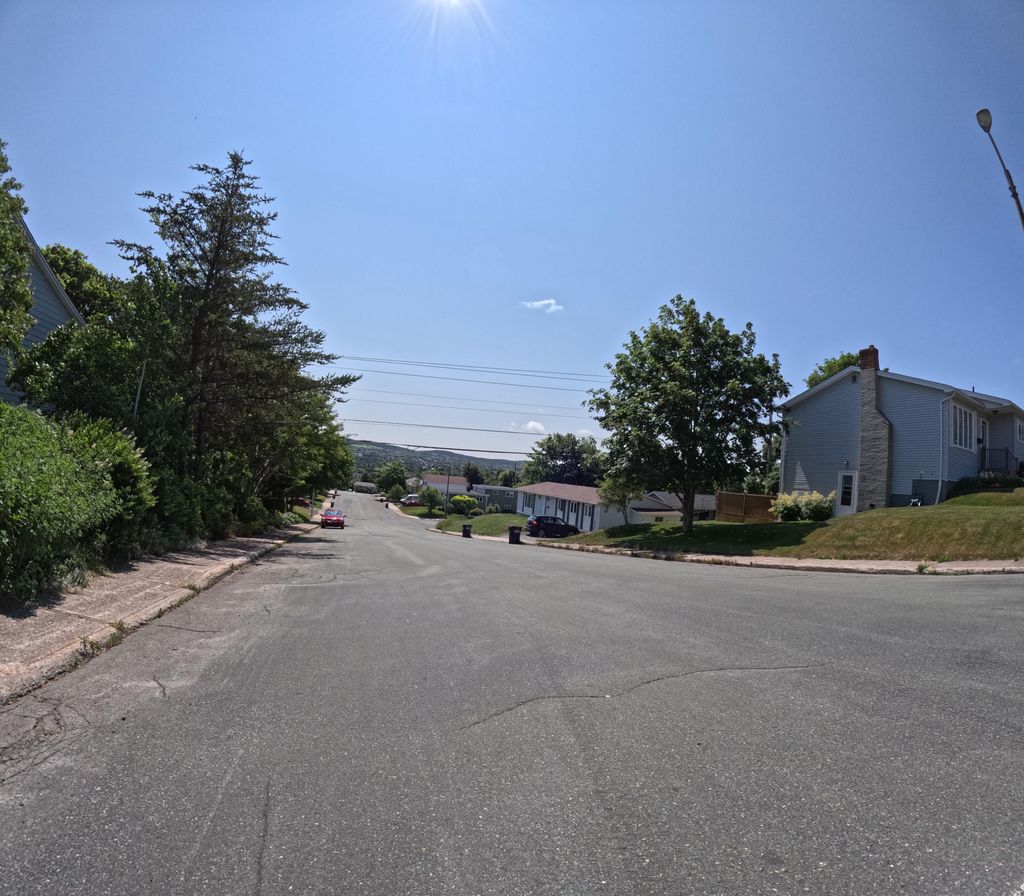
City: st_johns